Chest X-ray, PA view. Patient: 6 years old, sex F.
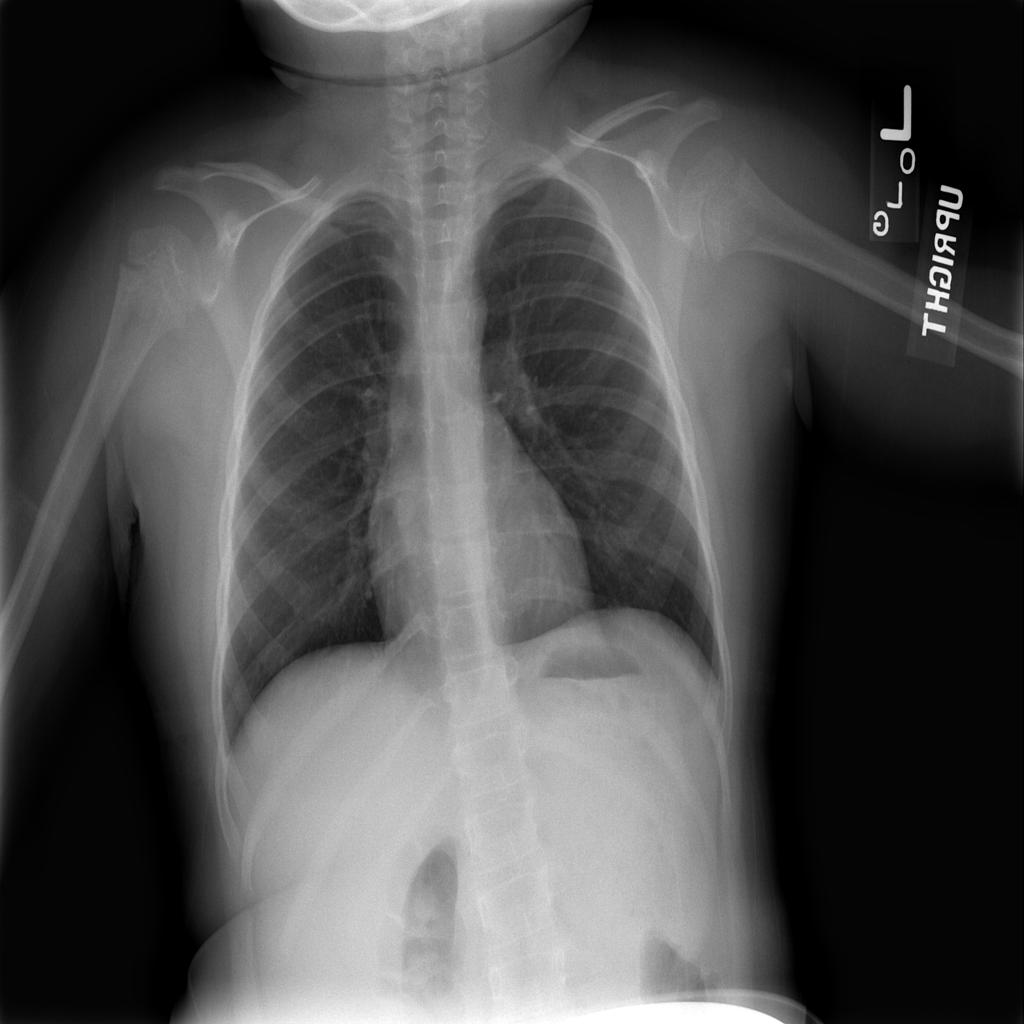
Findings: No Finding